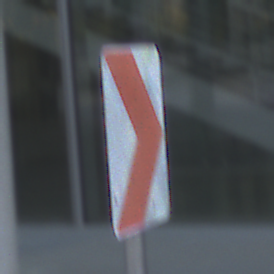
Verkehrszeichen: RichtungstafelnInKurvenKleinLinks
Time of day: SunriseSunset
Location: Outdoor (Urban)
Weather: PartlyCloudy
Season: NotSpecified
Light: Natural